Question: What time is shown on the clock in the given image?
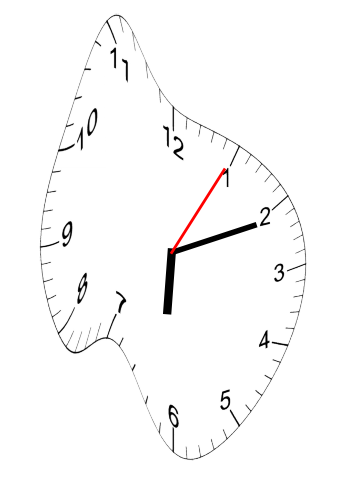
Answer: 06:11:05